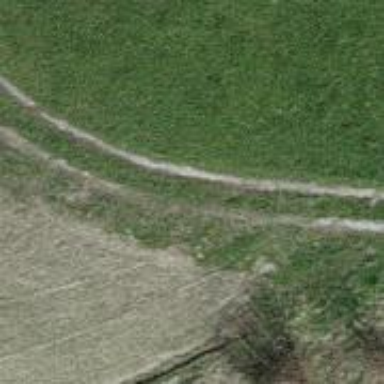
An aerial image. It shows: Gravel track with grade4 tracktype.